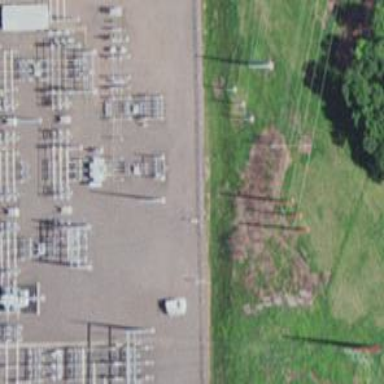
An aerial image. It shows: Mast used for lightning protection.